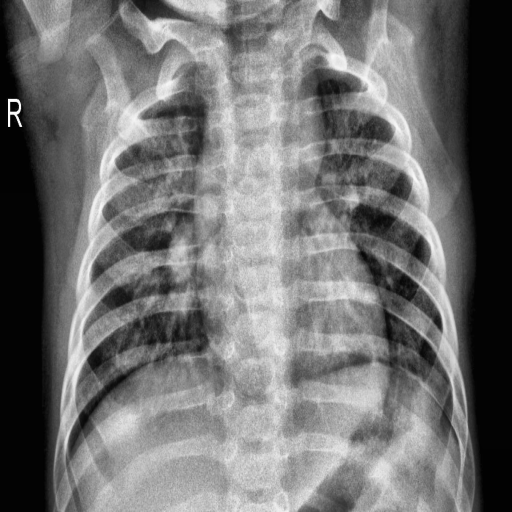
Finding: PNEUMONIA